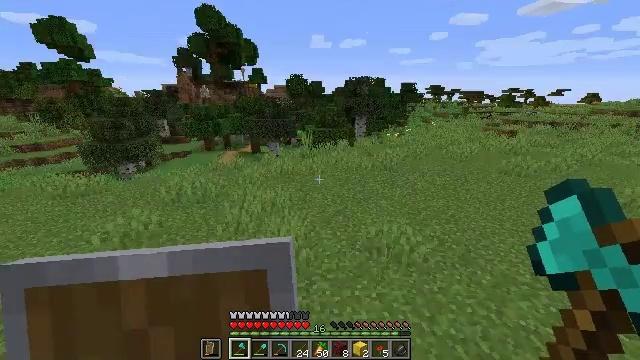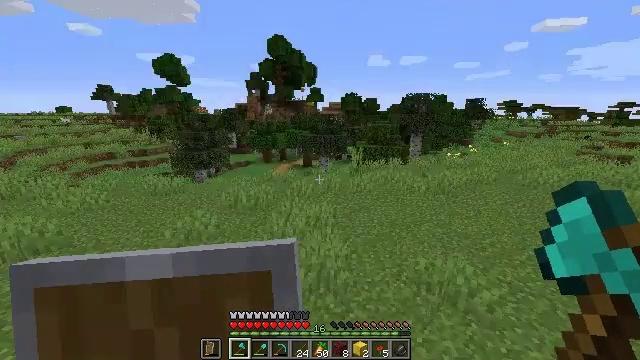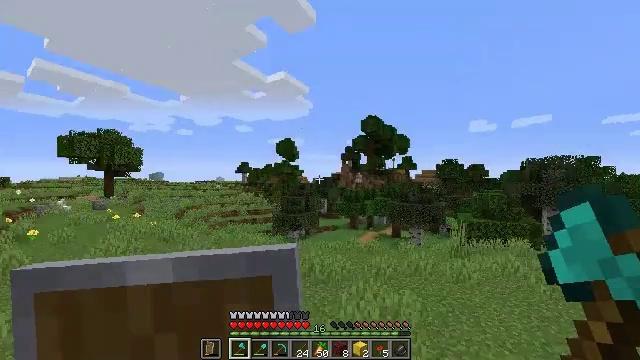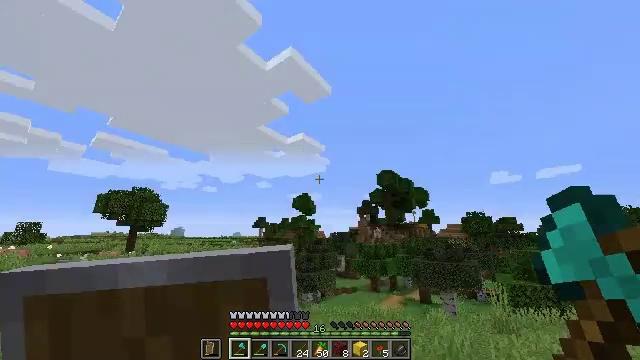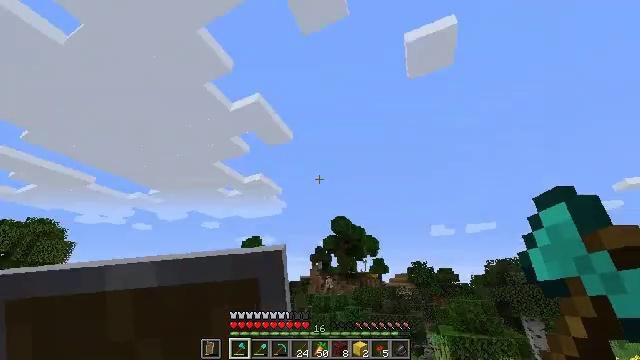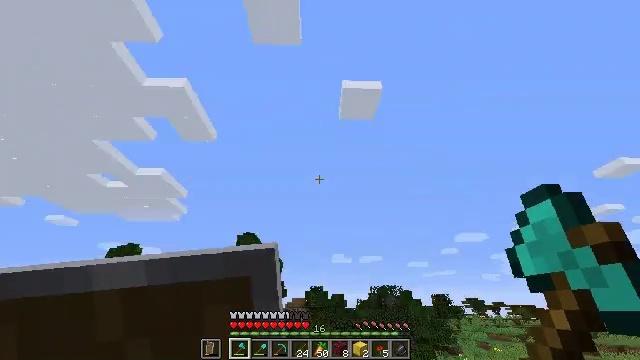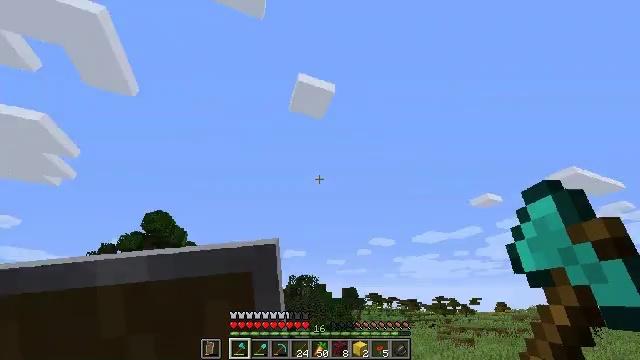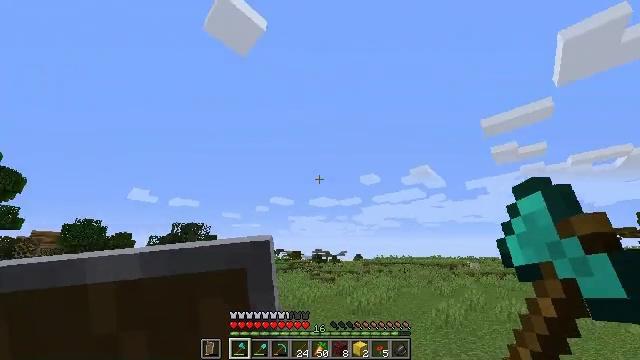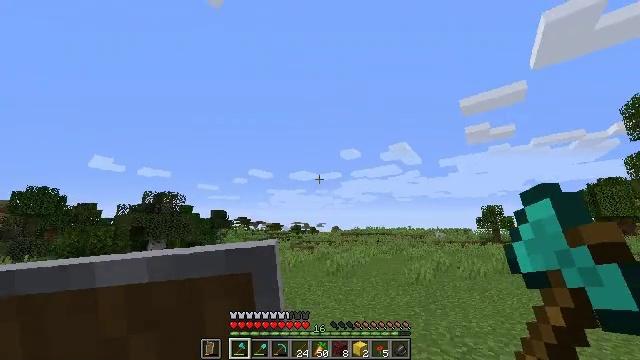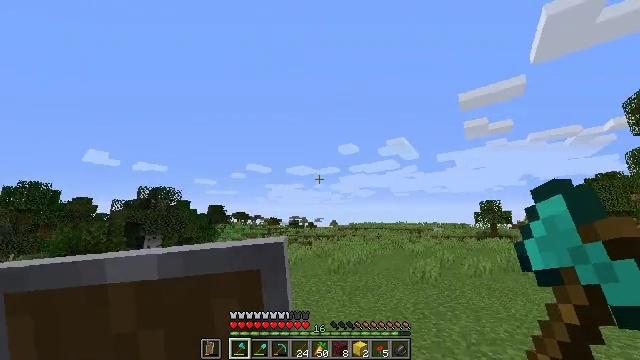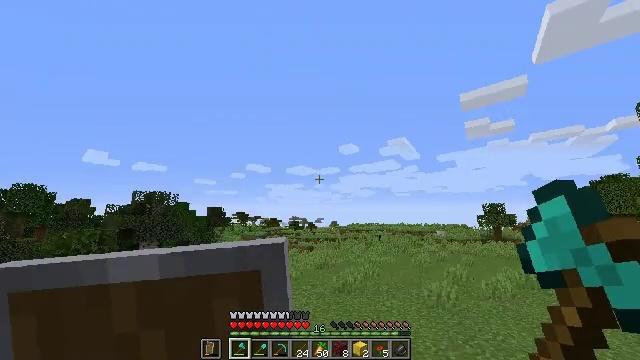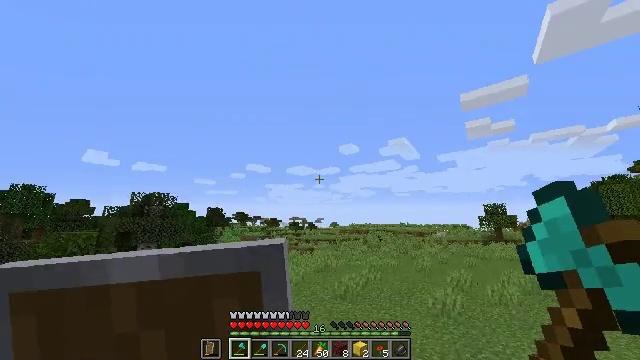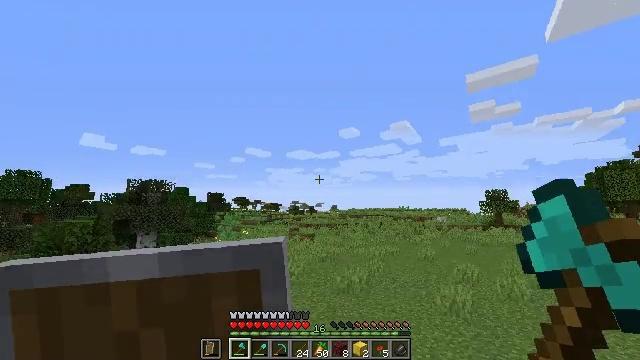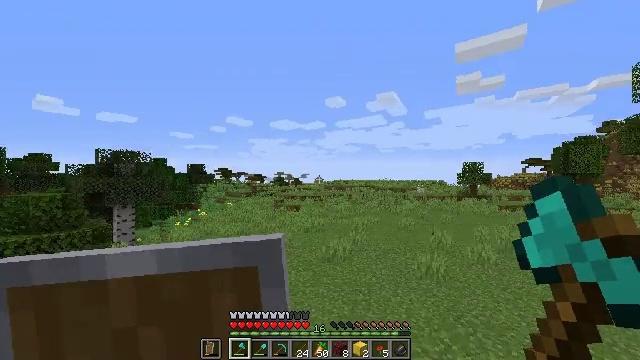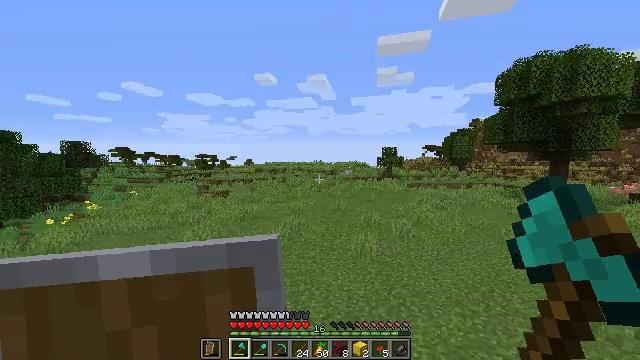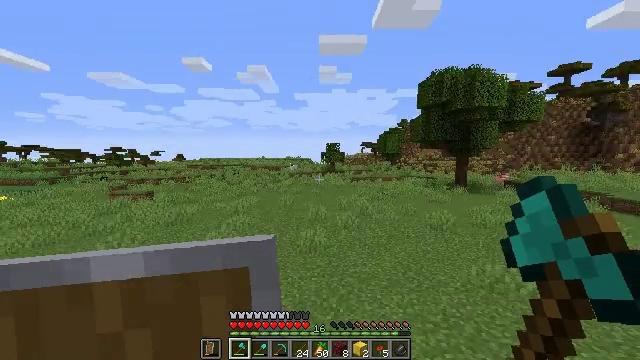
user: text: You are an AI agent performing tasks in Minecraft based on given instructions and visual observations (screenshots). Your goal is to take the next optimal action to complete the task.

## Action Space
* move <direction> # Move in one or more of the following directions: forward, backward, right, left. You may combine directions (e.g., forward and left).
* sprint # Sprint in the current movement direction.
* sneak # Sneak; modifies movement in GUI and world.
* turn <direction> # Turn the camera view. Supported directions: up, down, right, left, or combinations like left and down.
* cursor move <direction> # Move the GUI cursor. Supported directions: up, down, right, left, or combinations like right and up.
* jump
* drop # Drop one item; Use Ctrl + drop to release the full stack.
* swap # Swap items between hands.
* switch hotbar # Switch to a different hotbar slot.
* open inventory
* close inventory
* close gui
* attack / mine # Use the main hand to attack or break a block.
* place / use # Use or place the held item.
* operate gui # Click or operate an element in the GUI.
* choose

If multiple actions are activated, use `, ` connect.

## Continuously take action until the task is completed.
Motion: motion action
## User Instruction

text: Drop a carrot.
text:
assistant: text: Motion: move forward, sprint, turn left and up, jump
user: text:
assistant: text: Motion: move forward, sprint, turn left and up, jump
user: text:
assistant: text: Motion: move forward, sprint, turn left and up, jump
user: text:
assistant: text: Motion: move forward, sprint, turn right and up, jump
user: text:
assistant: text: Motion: move forward, sprint, turn right and up, jump
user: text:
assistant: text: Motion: move forward, sprint, turn right and down, jump
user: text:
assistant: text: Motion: move forward, sprint, turn right and down, jump
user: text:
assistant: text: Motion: move forward, sprint, turn right and down, jump
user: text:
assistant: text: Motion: move forward, sprint, turn down, jump
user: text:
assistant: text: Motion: move forward, sprint, jump
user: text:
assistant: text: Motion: move forward, sprint, jump
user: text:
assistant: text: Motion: move forward, sprint, turn down, jump
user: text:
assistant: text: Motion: move forward, sprint, turn right and down, jump
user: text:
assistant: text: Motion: move forward, sprint, turn right and down, jump
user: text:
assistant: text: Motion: move forward, sprint, turn right and down, jump
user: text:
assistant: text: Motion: move forward, sprint, turn right, jump
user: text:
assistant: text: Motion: move forward, sprint, turn right and up, jump
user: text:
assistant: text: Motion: move forward, sprint, turn right, jump
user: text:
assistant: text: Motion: move forward and move left, sprint, turn right and up, jump
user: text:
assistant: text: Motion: move forward and move left, sprint, jump
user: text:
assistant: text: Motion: move forward and move left, sprint, turn right, jump
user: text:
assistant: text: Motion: move forward and move left, sprint, turn right, jump
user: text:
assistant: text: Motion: move forward and move left, sprint, turn right, jump
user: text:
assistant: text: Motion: move forward and move left, sprint, turn right and up, jump
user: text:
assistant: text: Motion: move forward and move left, sprint, jump
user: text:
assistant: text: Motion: move forward and move left, sprint, jump
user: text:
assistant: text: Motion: move forward and move left, sprint, turn left and down, jump
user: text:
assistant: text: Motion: move forward and move left, sprint, turn left and down, jump
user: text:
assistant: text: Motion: move forward and move left, sprint, turn left and down, jump
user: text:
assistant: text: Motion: move forward and move left, sprint, turn left, jump